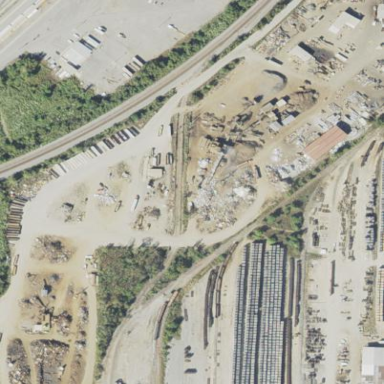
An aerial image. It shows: Scrap yard situated in industrial area.